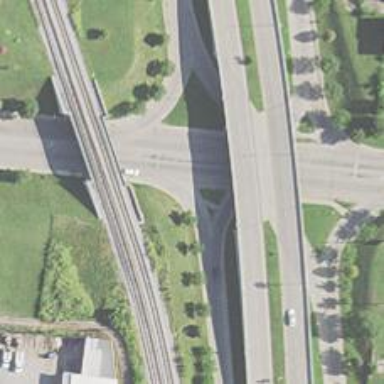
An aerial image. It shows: Trunk link highway.